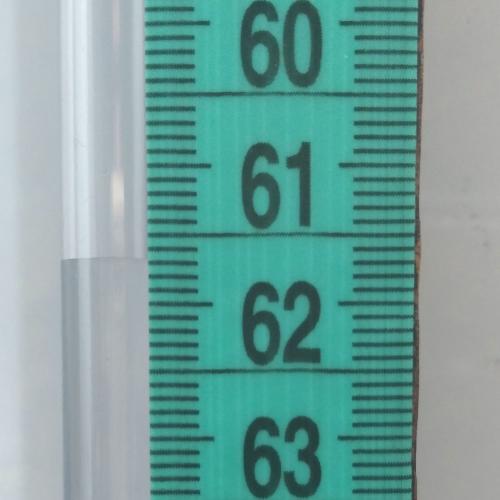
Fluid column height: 61.7 cm